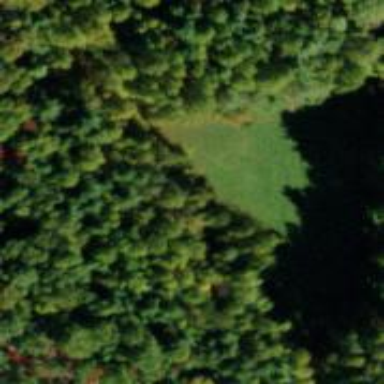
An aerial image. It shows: Wildlife opening within meadow area.